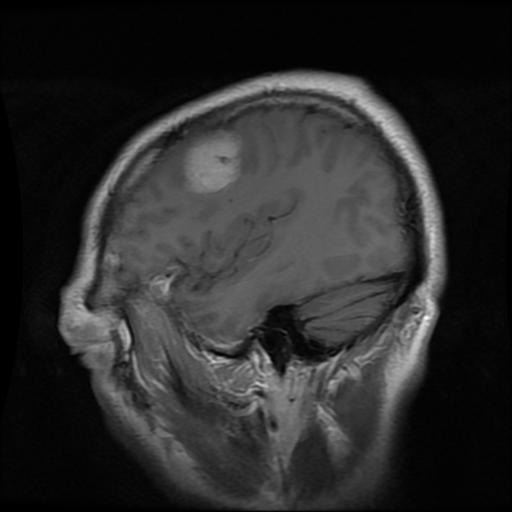
Label: meningioma